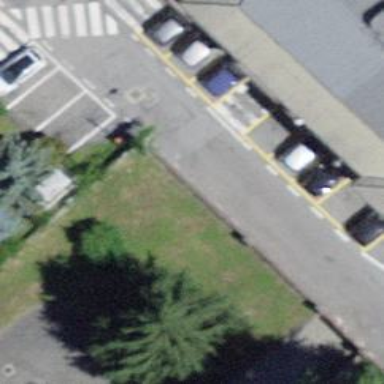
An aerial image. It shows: Post box is visible.